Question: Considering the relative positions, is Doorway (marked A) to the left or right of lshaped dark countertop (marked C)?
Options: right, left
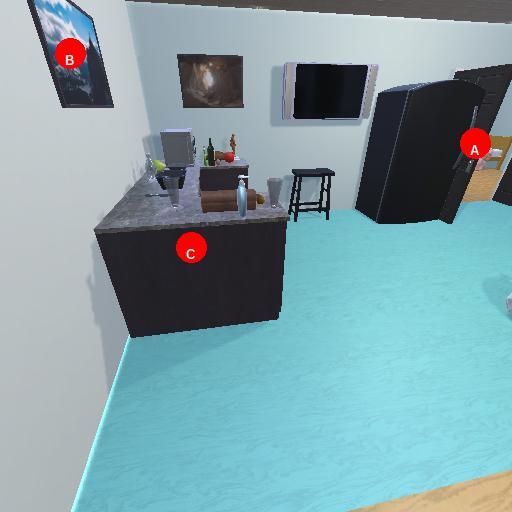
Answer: right